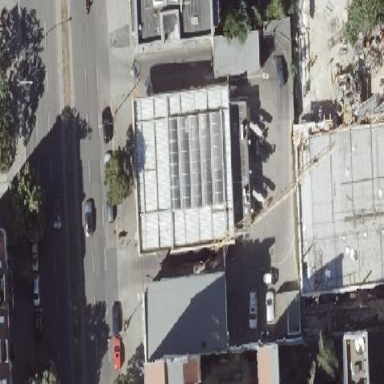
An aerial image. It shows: View of roof of building.